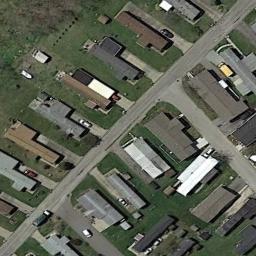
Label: mobile_home_park